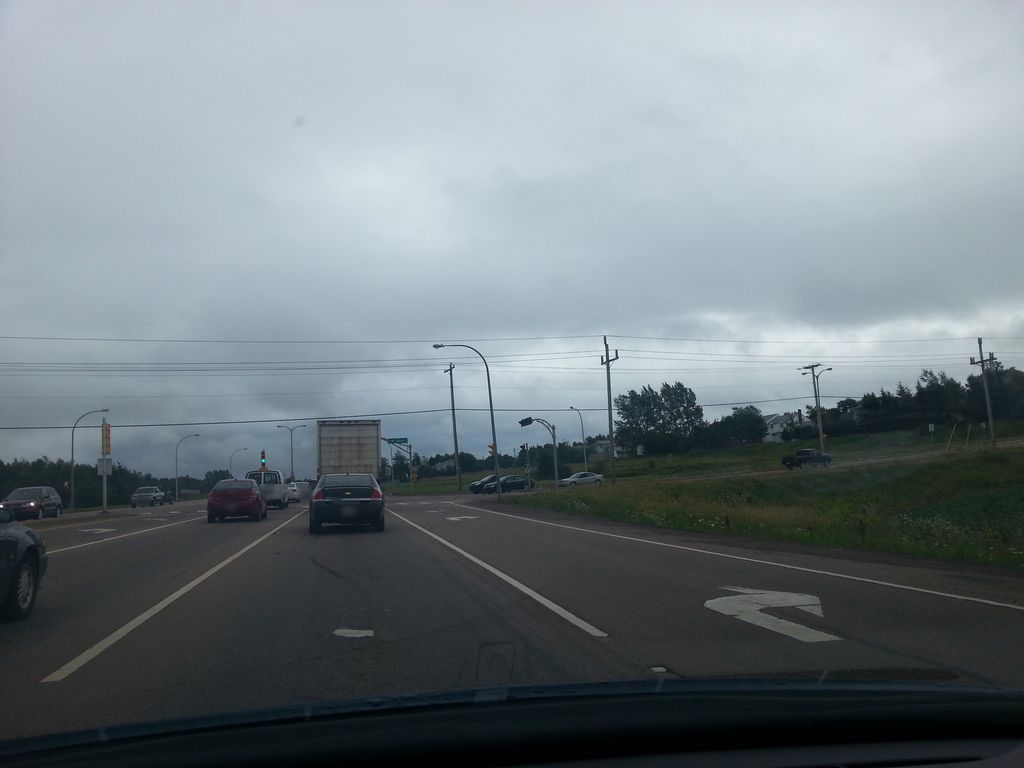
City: charlottetown